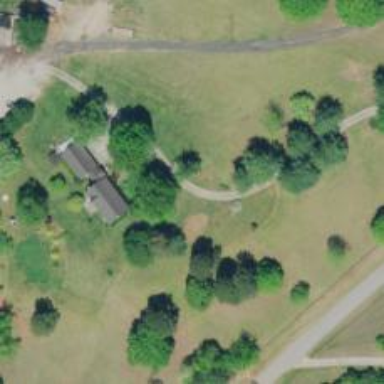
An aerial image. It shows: Driveway.